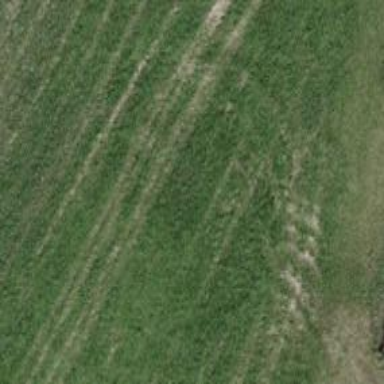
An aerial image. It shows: Path with grass surface. The track type is grade 5.